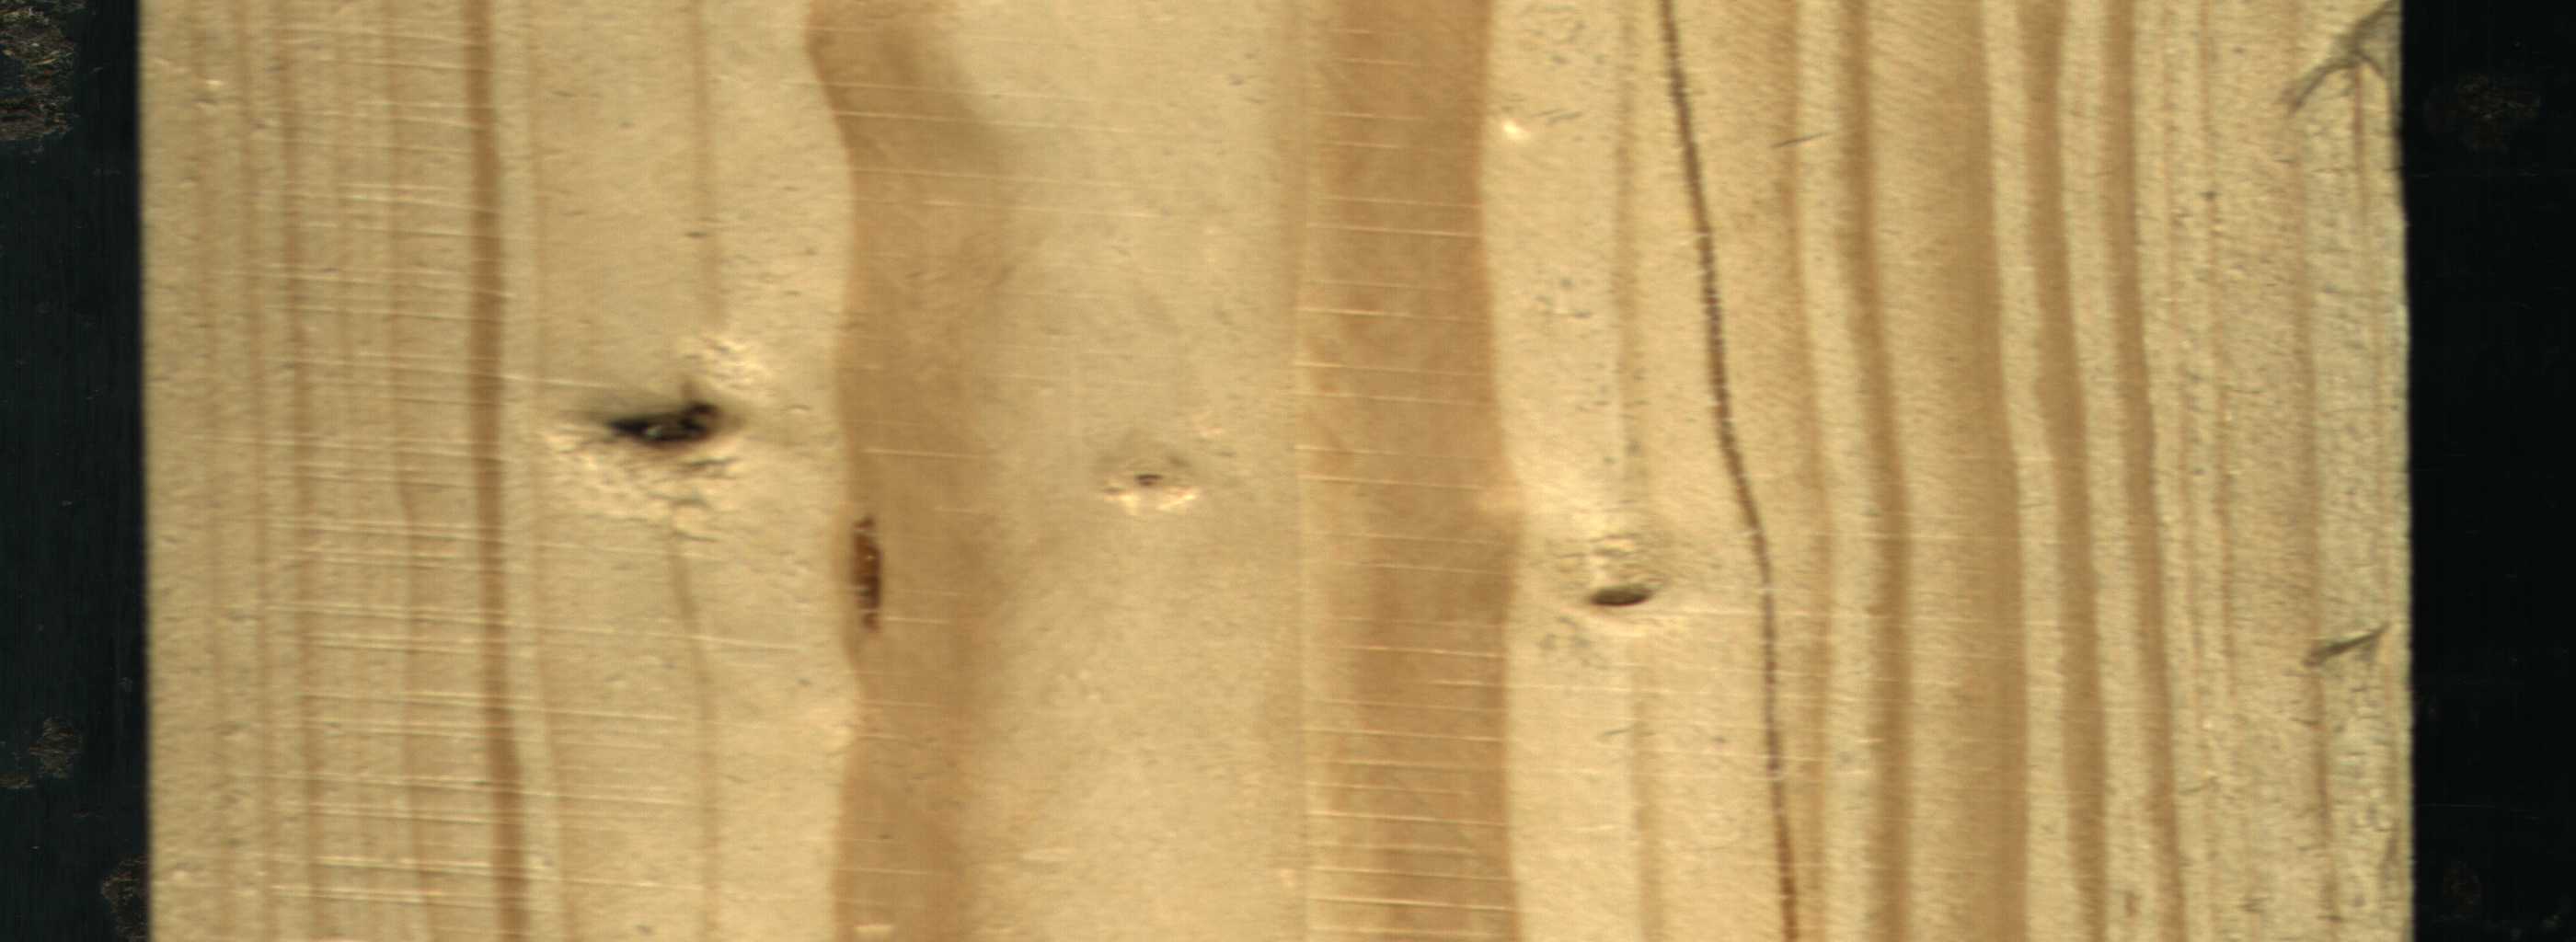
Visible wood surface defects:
resin
Crack
Dead_Knot
Dead_Knot
Live_Knot